Question: Various resources indicate that #include paths can be added by editing the VC++ Directories in the property page for my project. The problem is, this option does not appear in my project.

What am I doing wrong?
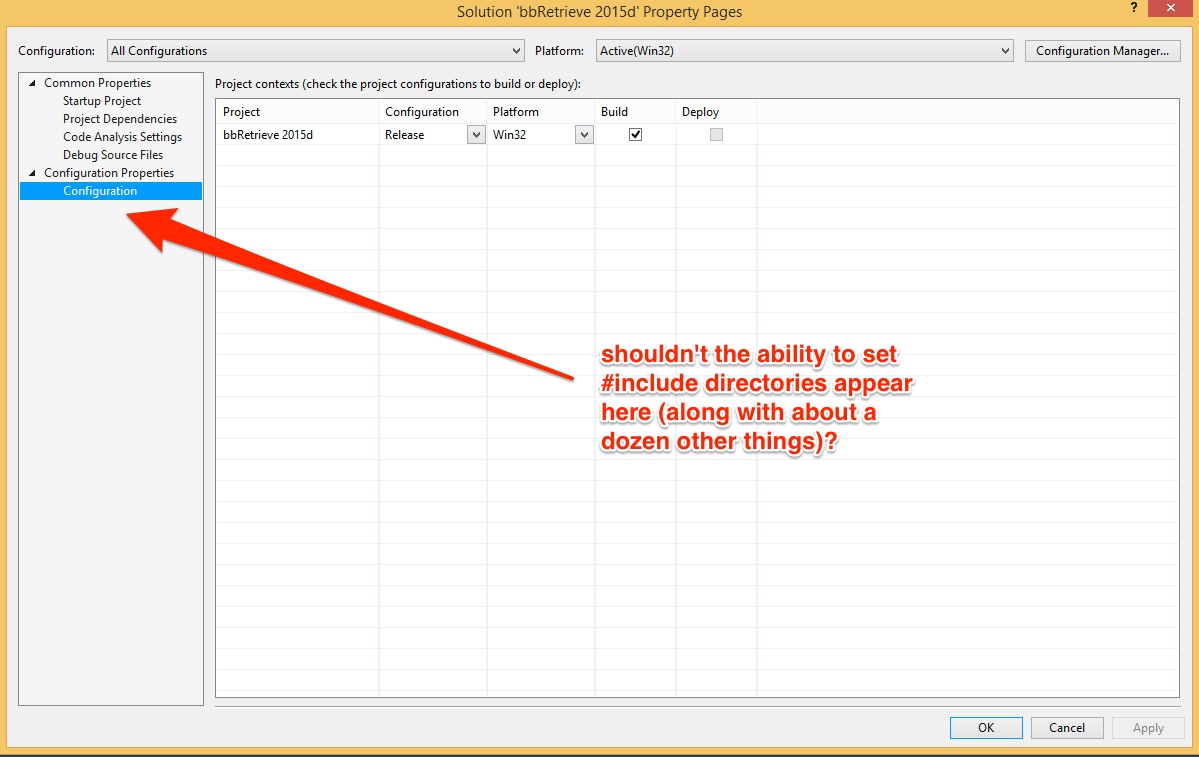
Answer: You've opened the solution's property page not the project's.